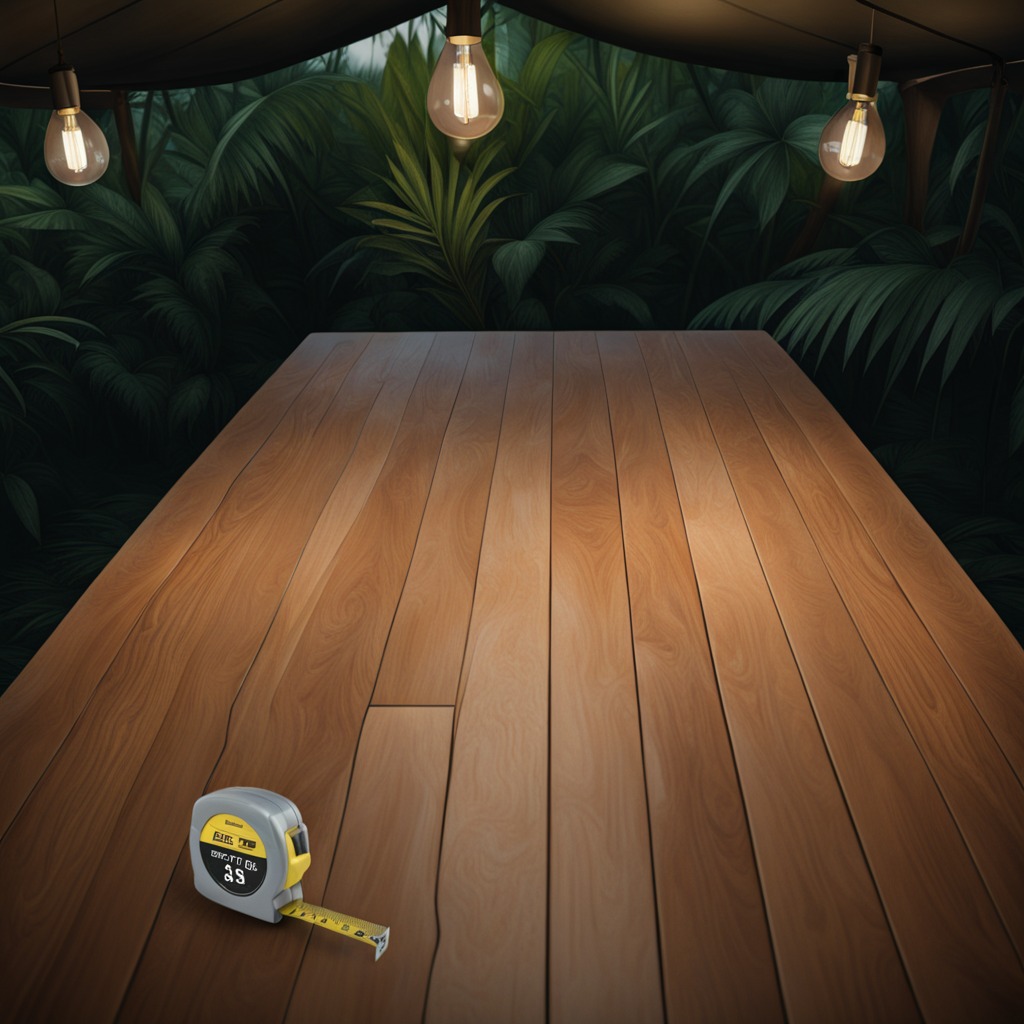
A measuring tape is lying on a wooden table inside a jungle field workshop tent at night.